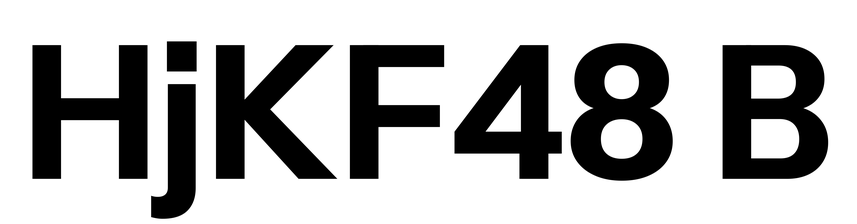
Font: InstrumentSans_Bold